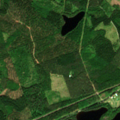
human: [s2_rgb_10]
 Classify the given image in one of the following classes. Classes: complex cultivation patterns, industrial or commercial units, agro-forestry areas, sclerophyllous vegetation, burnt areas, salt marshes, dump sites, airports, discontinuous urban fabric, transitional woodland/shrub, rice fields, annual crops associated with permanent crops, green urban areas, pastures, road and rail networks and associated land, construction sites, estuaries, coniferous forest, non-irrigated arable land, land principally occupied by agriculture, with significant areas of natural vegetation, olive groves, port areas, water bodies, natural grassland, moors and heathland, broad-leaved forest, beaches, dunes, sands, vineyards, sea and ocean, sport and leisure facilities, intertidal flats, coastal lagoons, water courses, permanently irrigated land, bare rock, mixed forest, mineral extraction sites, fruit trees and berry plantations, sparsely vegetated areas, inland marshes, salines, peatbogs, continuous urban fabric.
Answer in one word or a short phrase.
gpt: coniferous forest, mixed forest, water bodies